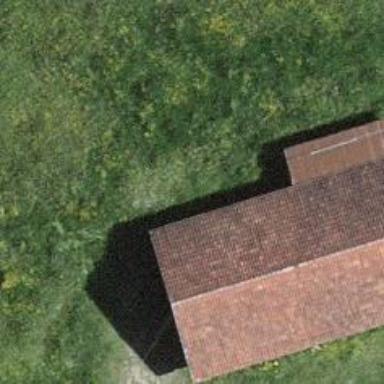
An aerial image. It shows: Cabin is depicted in the image.